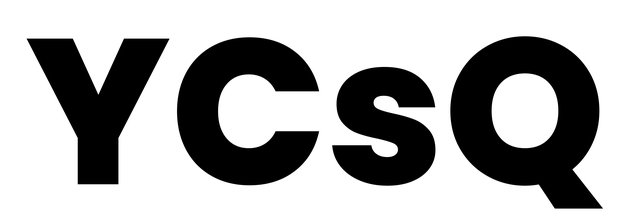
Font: Poppins-ExtraBold